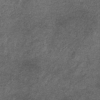
Label: not_dusty